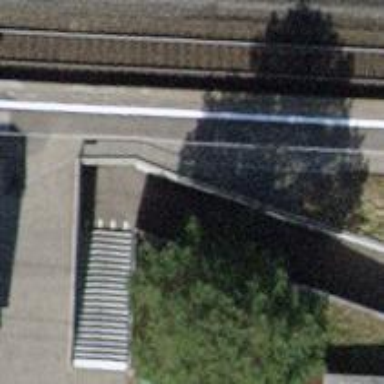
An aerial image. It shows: Concrete steps.